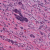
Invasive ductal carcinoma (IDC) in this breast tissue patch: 1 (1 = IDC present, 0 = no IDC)